Question:
When I say React Native Maps I refer to this module: <URL>
How can I center the text on top of this marker such that it works for any screen size on both ios and android? In the screenshot above the text appears to the top left of the marker. It's a 1.
Code included below. Thanks for any guidance!
'''
<MapView.Marker
style ={{zIndex: this.state.selectedMarker === marker ? 1 : 0}}
key={marker.id}
image={require('../../assets/marker-with-label/marker-with-label.png')}
coordinate={marker.coordinate}
>
<Text>1</Text>
</MapView.Marker>
'''
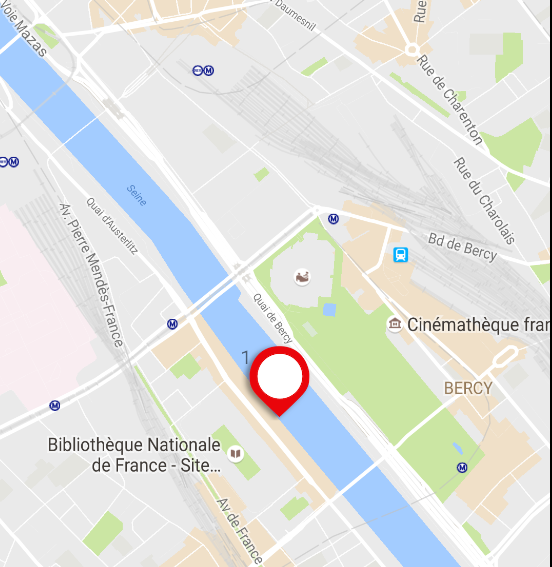
Answer: I have done that before. It's basically that what I do when I want to customize a marker:
'''
<MapView.Marker coordinate={marker.latlang}>
<View style={styles.circle}>
<Text style={styles.pinText}>{marker.num}</Text>
</View></MapView.Marker>
'''
'''
circle: {
width: 30,
height: 30,
borderRadius: 30 / 2,
backgroundColor: 'red',
},
pinText: {
color: 'white',
fontWeight: 'bold',
textAlign: 'center',
fontSize: 20,
marginBottom: 10,
},
'''
<URL>